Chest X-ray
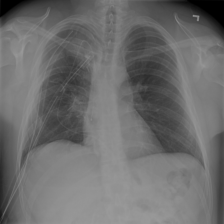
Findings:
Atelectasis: negative
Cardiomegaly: negative
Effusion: negative
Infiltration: negative
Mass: negative
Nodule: negative
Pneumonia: negative
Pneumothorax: positive
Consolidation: negative
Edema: negative
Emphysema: negative
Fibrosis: negative
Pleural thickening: negative
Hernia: negative